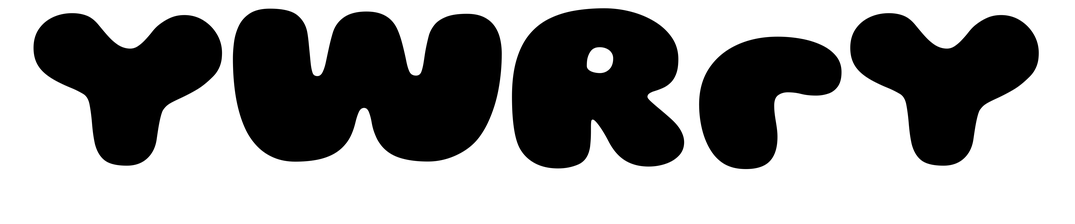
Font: Gluten_Black